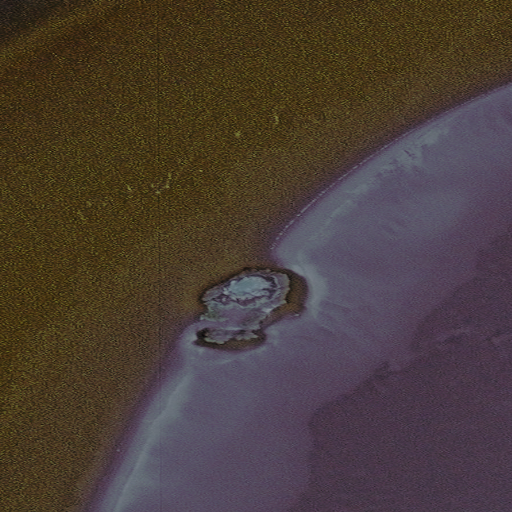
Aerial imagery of bar in Alaska named Shag Rock containing only unknown